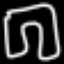
Label: pants